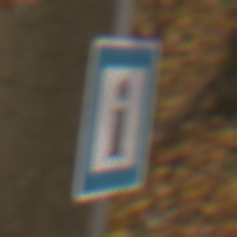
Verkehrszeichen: Informationsstelle
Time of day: MorningAfternoon
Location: Outdoor (Nature)
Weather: Overcast
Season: Autumn
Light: Natural